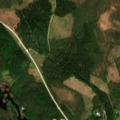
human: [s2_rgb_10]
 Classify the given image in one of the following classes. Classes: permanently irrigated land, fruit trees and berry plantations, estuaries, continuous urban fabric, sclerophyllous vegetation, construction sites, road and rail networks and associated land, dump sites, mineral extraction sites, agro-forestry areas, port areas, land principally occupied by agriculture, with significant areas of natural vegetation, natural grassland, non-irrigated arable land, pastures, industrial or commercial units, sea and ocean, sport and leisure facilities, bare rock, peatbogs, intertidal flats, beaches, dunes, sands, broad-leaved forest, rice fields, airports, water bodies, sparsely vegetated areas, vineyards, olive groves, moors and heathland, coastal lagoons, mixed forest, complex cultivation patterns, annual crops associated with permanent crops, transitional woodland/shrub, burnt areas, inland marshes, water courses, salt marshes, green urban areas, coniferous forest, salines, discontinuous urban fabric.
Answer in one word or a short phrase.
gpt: coniferous forest, mixed forest